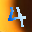
Label: 4